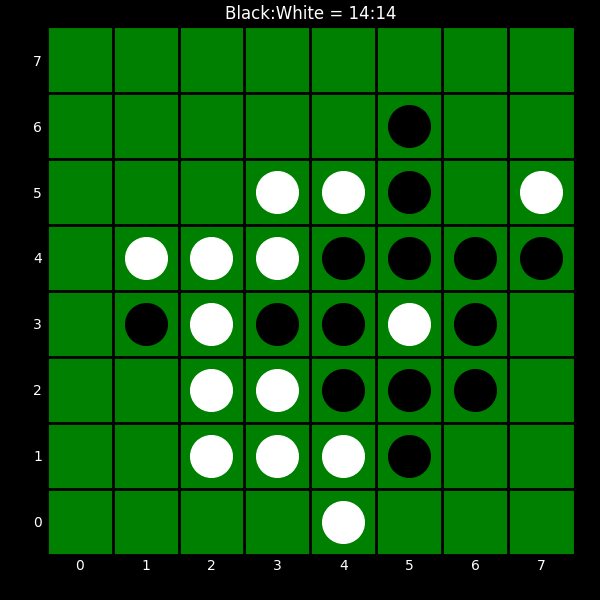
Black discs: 14
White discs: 14